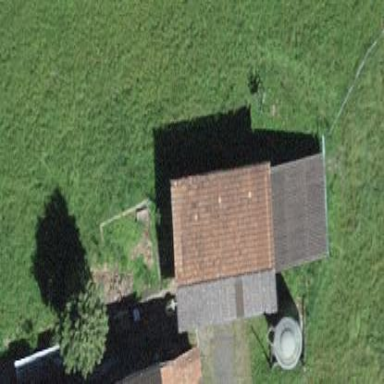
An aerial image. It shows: Rural barn.